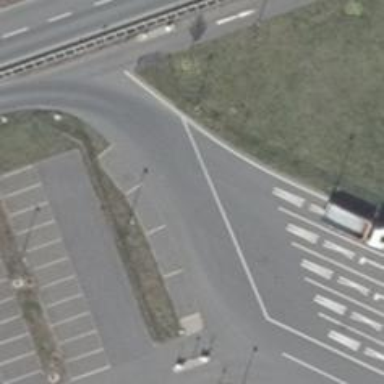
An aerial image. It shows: Asphalt parking aisle road.